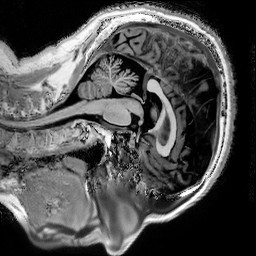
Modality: T1w
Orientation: sagittal
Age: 56
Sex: male
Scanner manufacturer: siemens
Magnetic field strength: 3 T
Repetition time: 5 s
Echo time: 0.00298 s